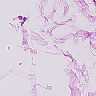
Metastatic tissue present: no